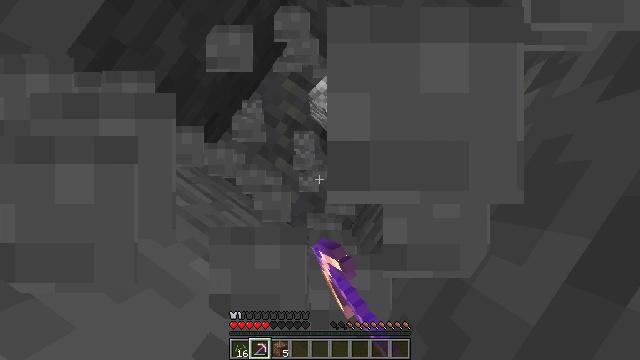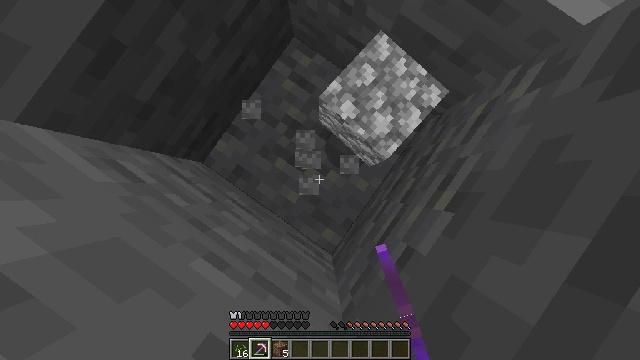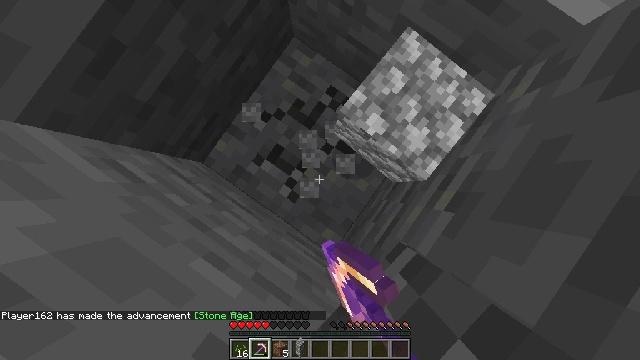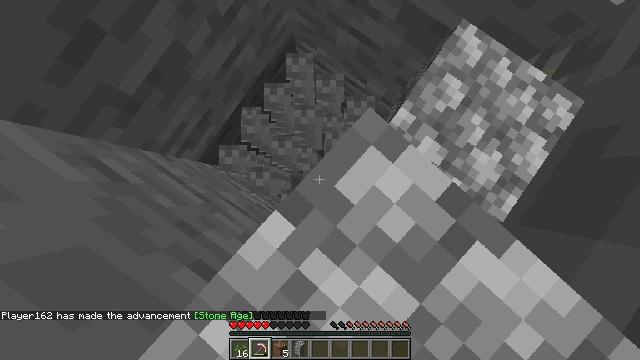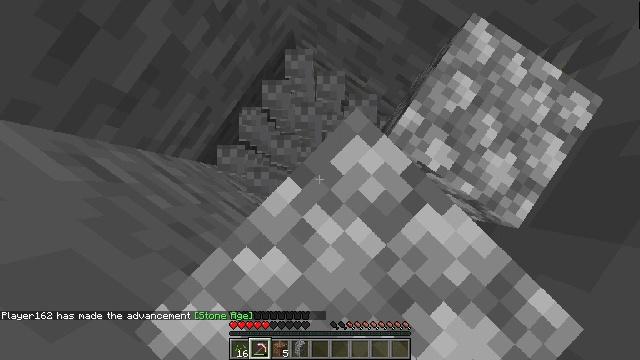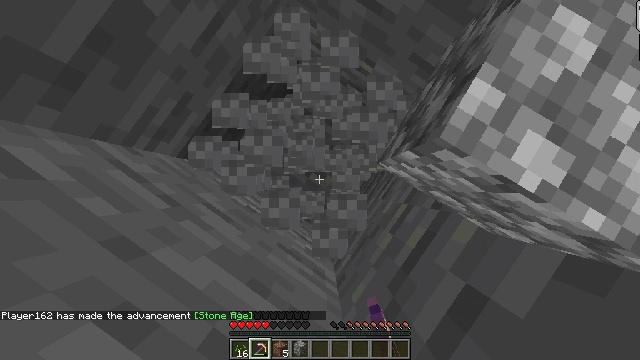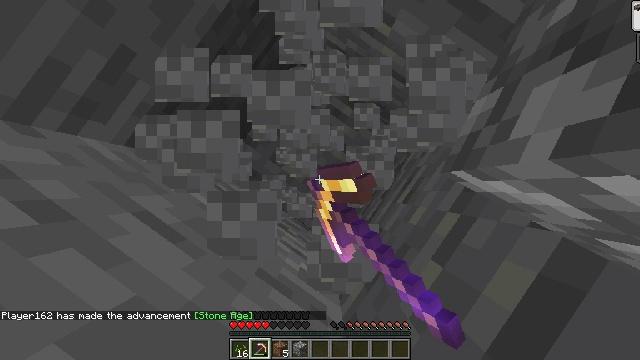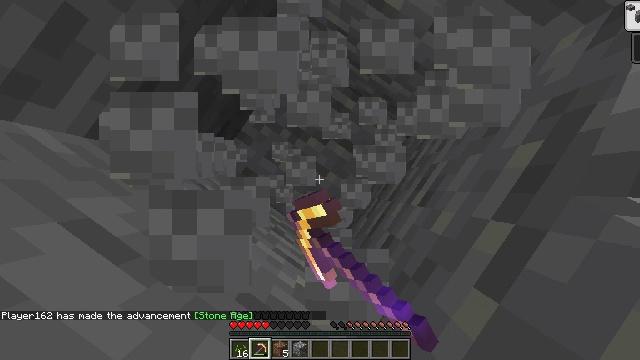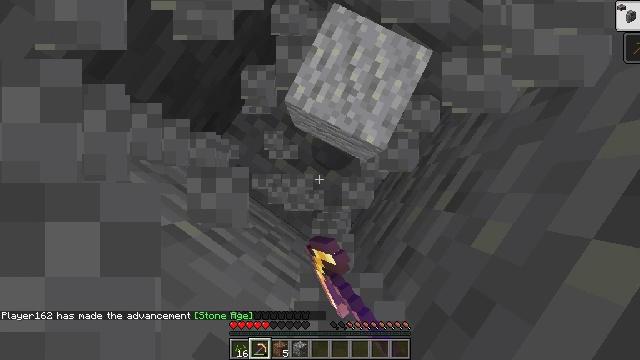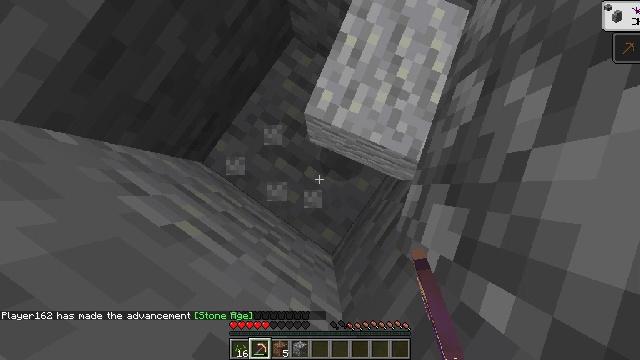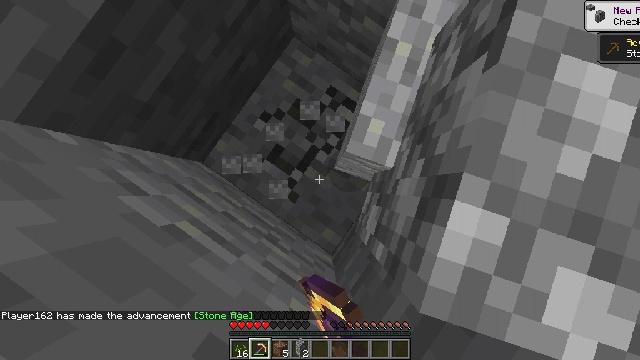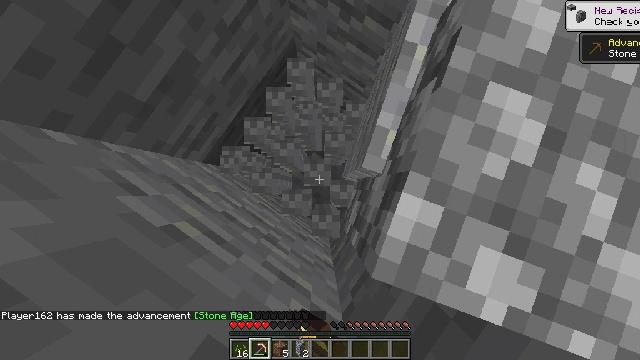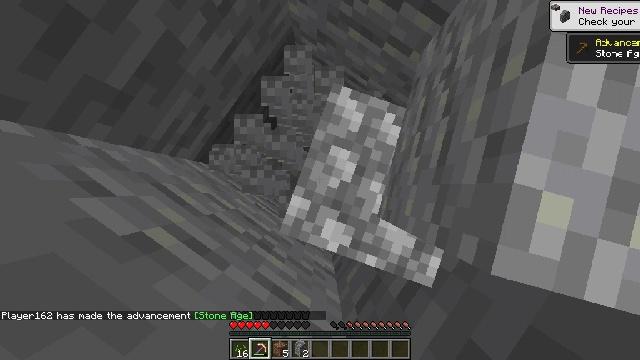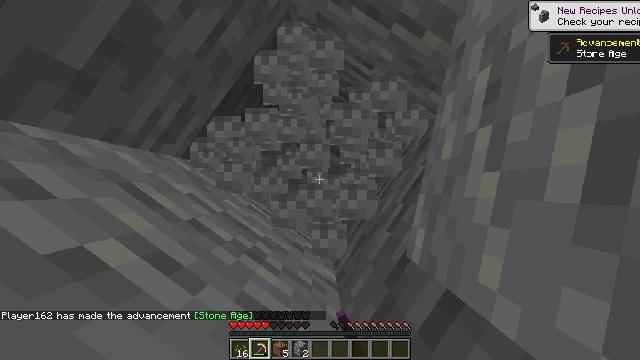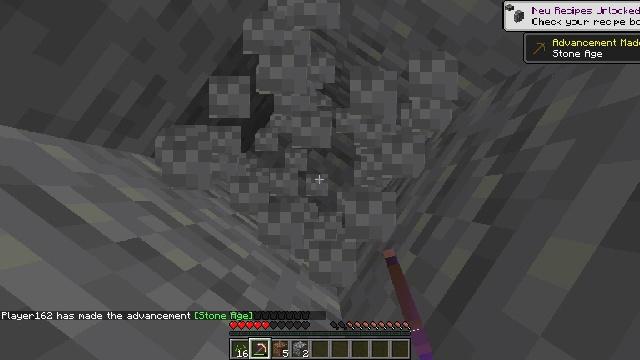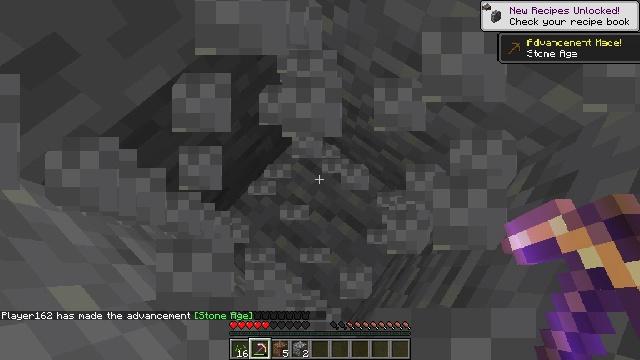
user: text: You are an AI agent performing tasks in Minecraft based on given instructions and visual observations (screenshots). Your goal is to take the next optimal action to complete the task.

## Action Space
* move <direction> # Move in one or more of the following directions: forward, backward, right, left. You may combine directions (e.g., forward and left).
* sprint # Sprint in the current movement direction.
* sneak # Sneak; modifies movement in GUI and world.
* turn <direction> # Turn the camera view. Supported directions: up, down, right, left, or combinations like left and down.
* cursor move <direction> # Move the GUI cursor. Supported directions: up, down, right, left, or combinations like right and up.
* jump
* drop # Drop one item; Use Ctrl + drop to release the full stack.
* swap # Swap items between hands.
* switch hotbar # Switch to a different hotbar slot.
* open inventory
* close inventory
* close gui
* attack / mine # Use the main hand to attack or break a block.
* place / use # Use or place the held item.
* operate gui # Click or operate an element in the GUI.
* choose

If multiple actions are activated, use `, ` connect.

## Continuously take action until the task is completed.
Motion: motion action
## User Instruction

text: Break the andesite to collect it.
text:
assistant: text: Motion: attack / mine
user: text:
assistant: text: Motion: attack / mine
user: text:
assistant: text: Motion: attack / mine
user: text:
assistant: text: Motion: attack / mine
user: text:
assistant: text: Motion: attack / mine
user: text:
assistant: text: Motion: attack / mine
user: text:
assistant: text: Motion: attack / mine
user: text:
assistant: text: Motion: attack / mine
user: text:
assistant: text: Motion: attack / mine
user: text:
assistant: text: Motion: attack / mine
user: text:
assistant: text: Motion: attack / mine
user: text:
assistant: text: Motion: no_op
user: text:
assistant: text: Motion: no_op
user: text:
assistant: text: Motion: turn up
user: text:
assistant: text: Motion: turn left and up
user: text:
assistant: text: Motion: turn left and up
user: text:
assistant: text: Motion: no_op